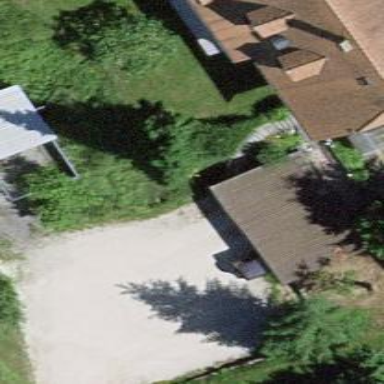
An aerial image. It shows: Garage.